Current action and preconditions to check: trajectory_clear

Your task: For each precondition in the list above, predict whether it will hold at this action.

Consider the current scene as observed from the mobile robot's camera, and analyze the predicted future states of all dynamic agents (e.g., people, animals, vehicles, or any moving entities) within the NEXT SECOND.

IMPORTANT: Only answer "very likely" if you are absolutely certain—based on strong, clear evidence—that a dynamic agent will violate the precondition in the predicted future state. Do NOT answer "very likely" for unlikely, ambiguous, or low-probability risks.

Ask yourself for each precondition: Is there a high probability, with clear and convincing evidence, that the predicted future states of any dynamic agent will interfere with the predicted future state of the currently executing action within the NEXT SECOND, causing that precondition to fail?

Assess the risk level based on these predictions. Use "likely" or "very likely" if motions create a clear risk of interference.

Use "neutral" or "improbable" if agents are nearby but their predicted paths are clearly diverging or non-conflicting.

Failure Risk Categories: "very improbable", "improbable", "neutral", "likely", "very likely"

Answer Format: Output ONLY the probability_of_failure value from these categories: "very improbable", "improbable", "neutral", "likely", "very likely"

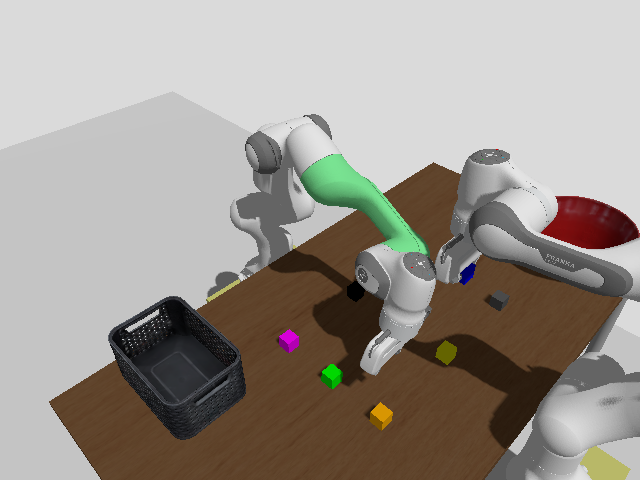

Answer: improbable